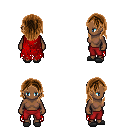
a pixel art fantasy rpg character, female body template, human, dark skin, red tattered cape, red pants, brown long hairstyle, gray slippers, four views (front, back, left, right), 2x2 character sprite sheet, small pixel art, hard edges, no anti-aliasing